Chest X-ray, PA view. Patient: 57 years old, sex F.
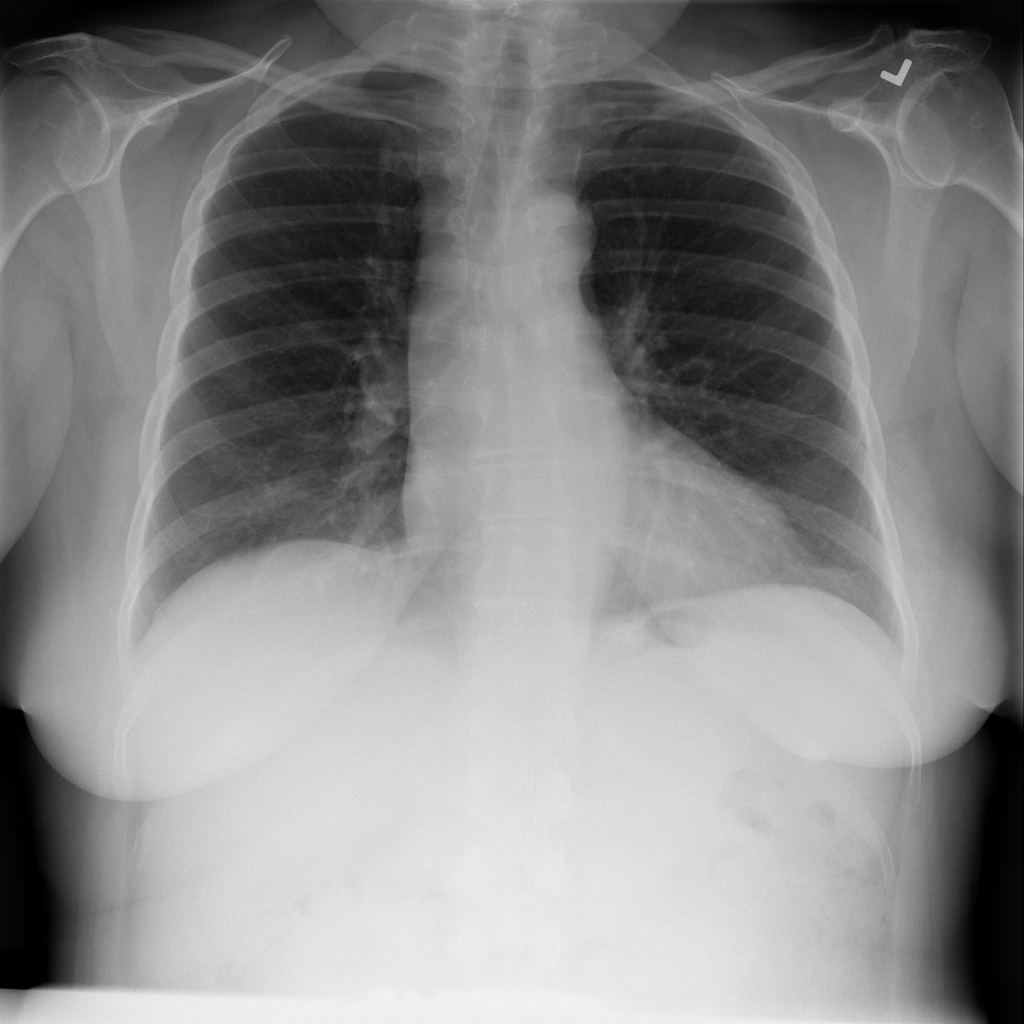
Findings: No Finding